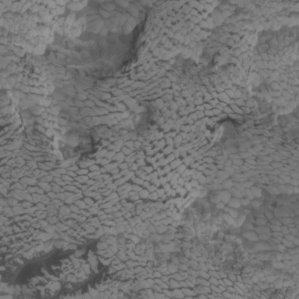
Label: non_frost